Interaction volume radius: 10 \u00c5
Interaction volume height: 10 \u00c5
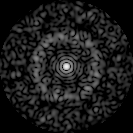
Disorder parameter: 0.8311